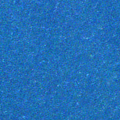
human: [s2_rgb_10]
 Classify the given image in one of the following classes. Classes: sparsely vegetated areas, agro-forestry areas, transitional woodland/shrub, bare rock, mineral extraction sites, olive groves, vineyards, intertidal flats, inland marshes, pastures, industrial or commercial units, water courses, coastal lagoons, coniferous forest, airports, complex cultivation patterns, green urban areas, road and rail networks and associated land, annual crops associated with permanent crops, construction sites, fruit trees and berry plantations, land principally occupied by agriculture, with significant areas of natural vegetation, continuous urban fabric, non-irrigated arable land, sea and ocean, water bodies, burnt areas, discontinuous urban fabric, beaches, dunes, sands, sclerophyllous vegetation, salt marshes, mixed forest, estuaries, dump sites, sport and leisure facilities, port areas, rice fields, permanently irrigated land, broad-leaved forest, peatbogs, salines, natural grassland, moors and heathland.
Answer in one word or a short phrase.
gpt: sea and ocean